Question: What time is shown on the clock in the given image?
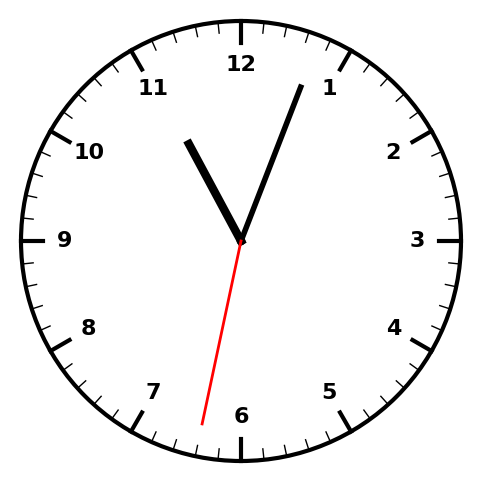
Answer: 11:03:32